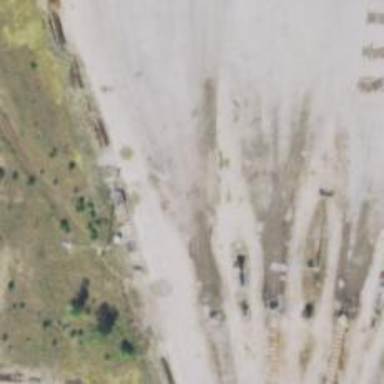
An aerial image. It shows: Abandoned railway yard is depicted.